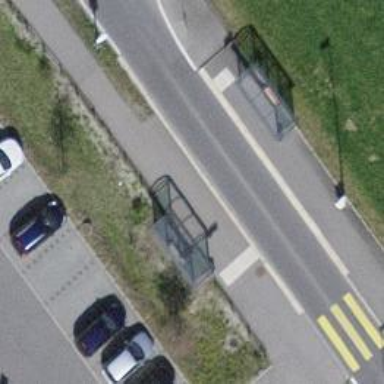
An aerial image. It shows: Bus stop with designated stop position for public transport.